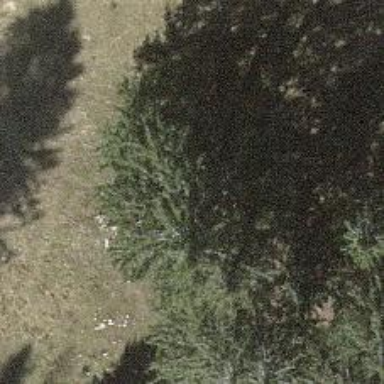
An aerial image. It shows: Evergreen tree with needle-leaved leaves.